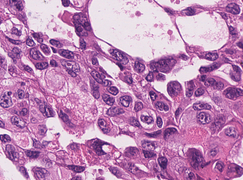
Tumor epithelial tissue: yes
Tumor-associated stroma tissue: no
Normal tissue: no